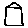
Label: house